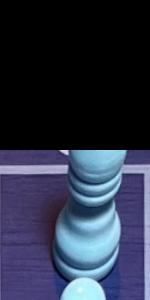
Label: Bishop_White